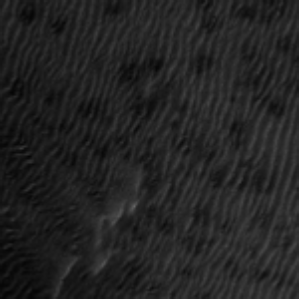
Label: frost